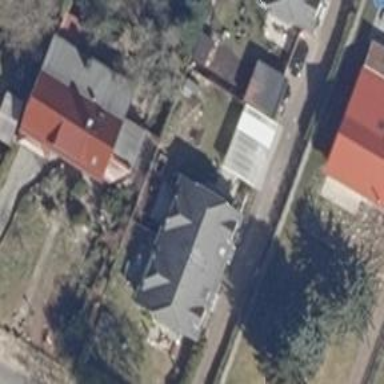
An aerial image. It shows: Simple and straightforward house.